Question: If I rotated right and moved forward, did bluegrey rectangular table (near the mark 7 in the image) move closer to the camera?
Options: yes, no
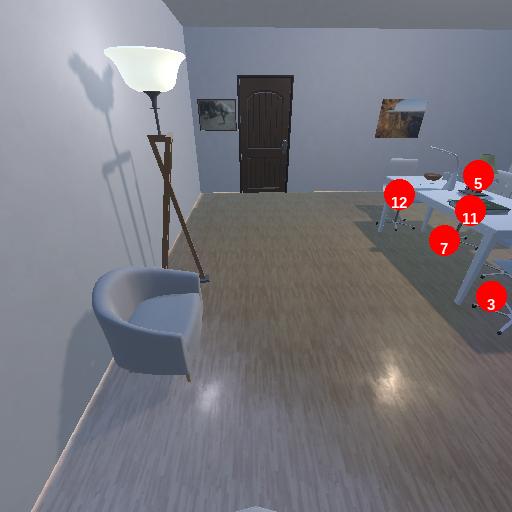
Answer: yes